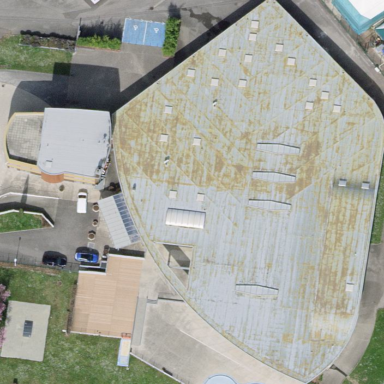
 offering swimming as the main sport activity."